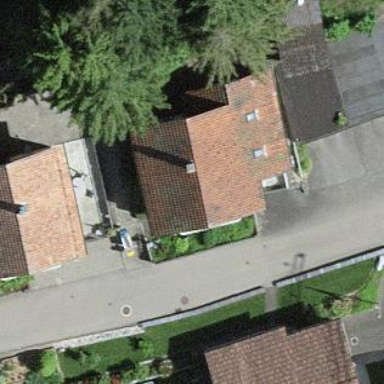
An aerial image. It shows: Residential building.